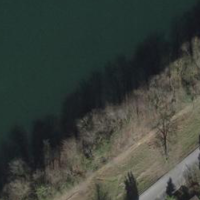
EUNIS habitat code: 14
Species observed at this site:
Corylus avellana